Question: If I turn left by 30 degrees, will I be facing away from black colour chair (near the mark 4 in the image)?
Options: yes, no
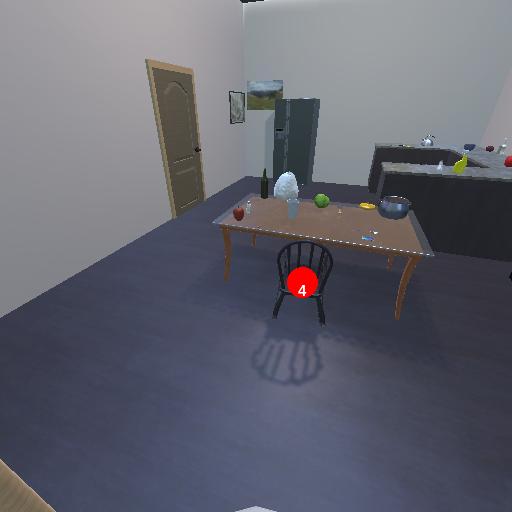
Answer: yes